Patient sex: M
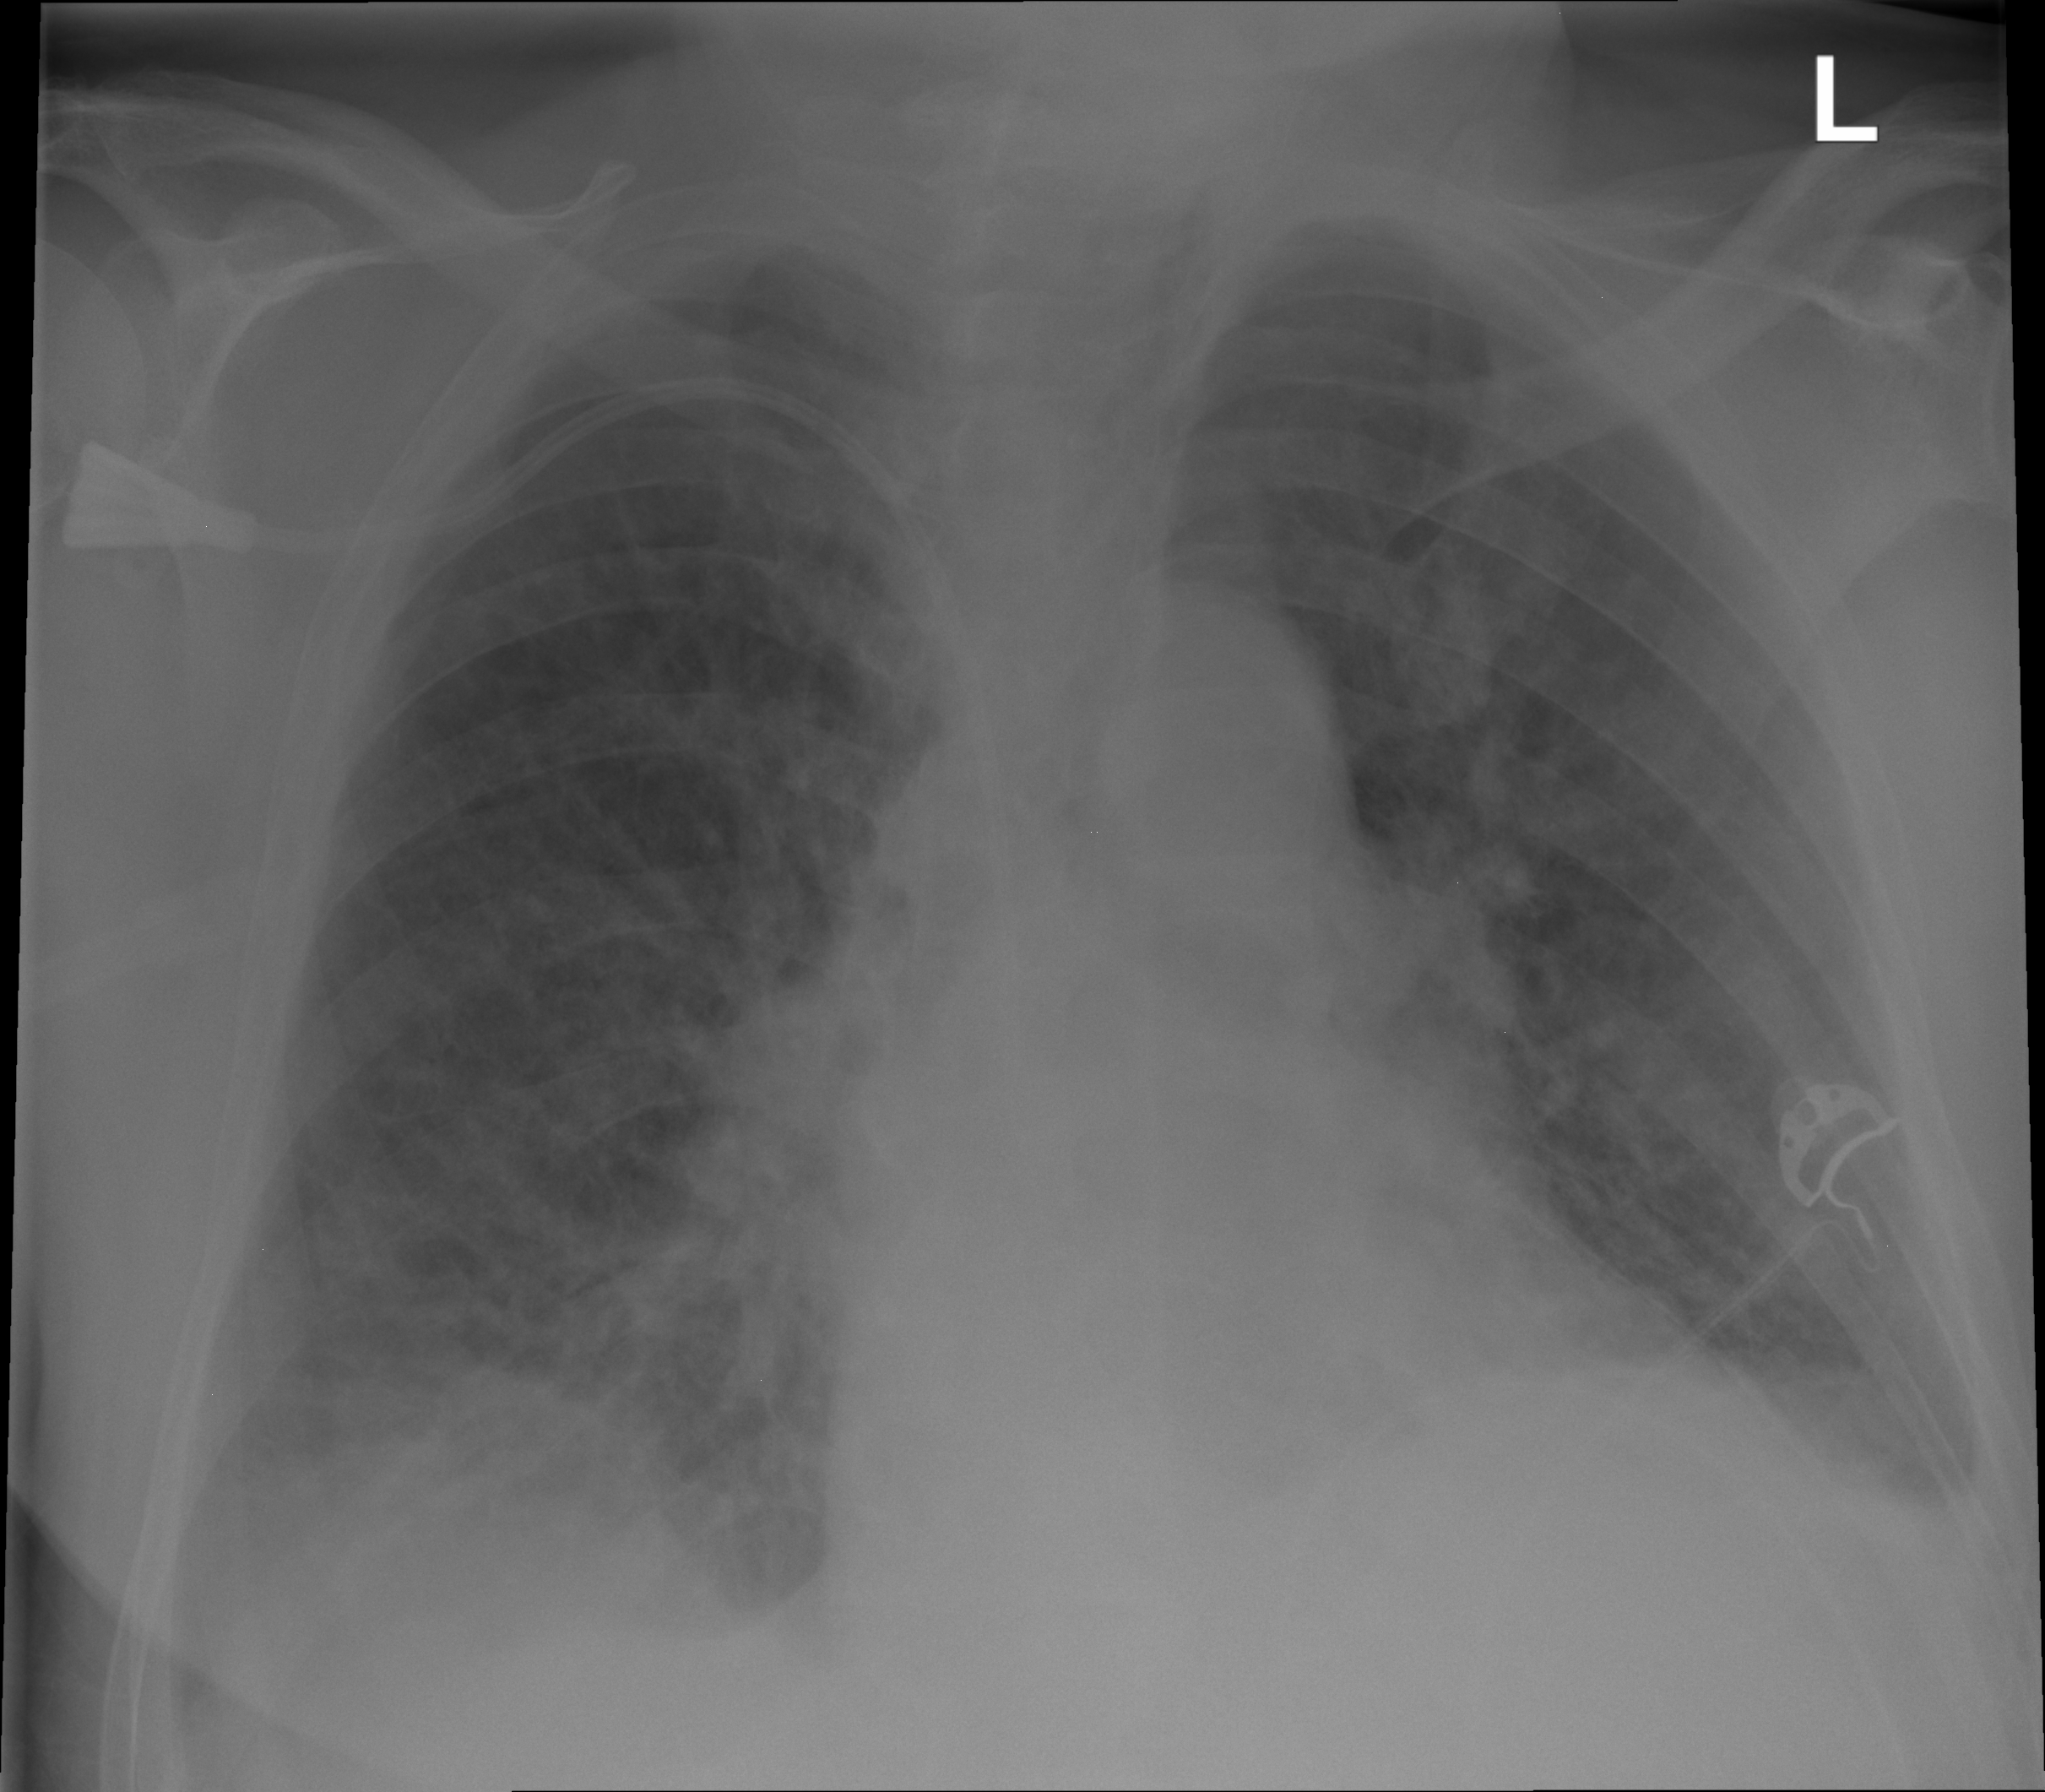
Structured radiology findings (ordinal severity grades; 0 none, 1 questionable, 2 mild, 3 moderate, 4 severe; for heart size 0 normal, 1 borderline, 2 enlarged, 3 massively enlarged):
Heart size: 1
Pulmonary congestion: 2
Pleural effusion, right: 2
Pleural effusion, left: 2
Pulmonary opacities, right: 2
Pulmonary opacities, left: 2
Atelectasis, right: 2
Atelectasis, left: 2